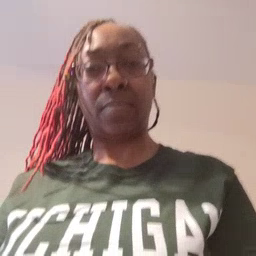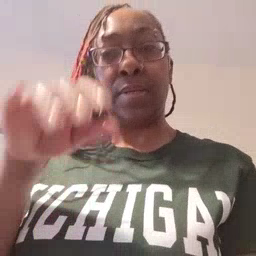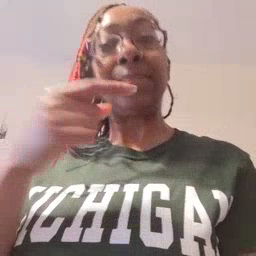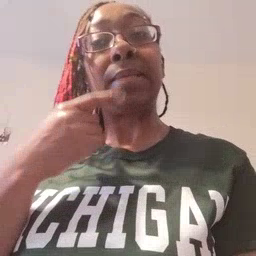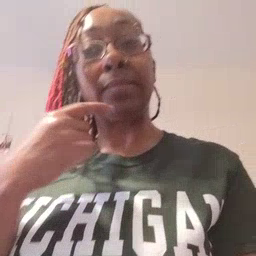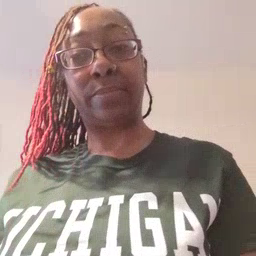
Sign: say